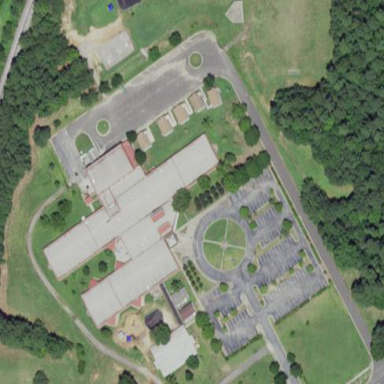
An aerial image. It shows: School.